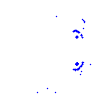
Particle: proton